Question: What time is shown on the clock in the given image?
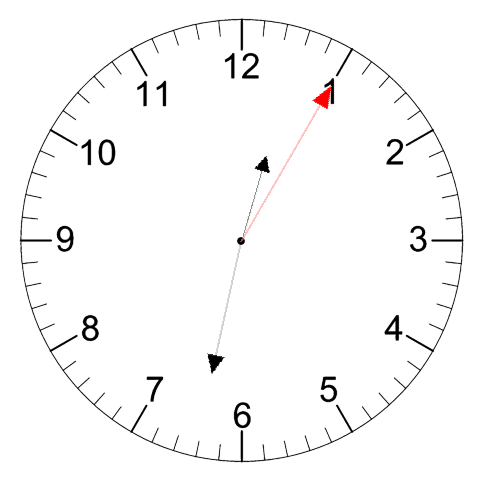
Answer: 12:32:05